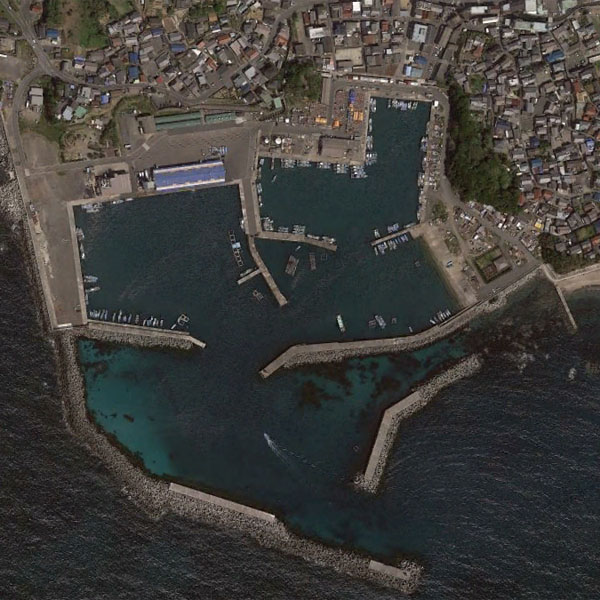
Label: Port